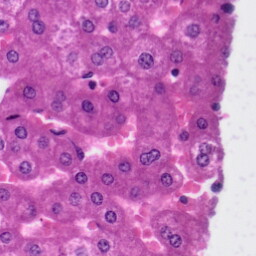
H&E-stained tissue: Liver